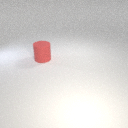
large red rubber cylinder